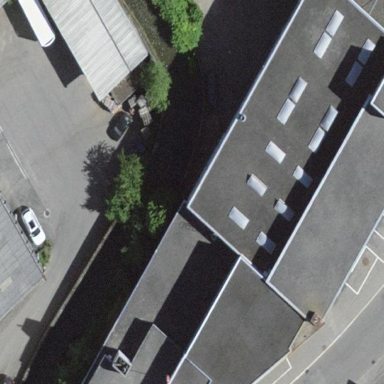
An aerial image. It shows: Industrial building.